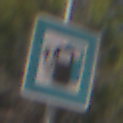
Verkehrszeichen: LadestationFuerElektrofahrzeuge
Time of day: MorningAfternoon
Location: Outdoor (Nature)
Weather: Clear
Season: Summer
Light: Natural